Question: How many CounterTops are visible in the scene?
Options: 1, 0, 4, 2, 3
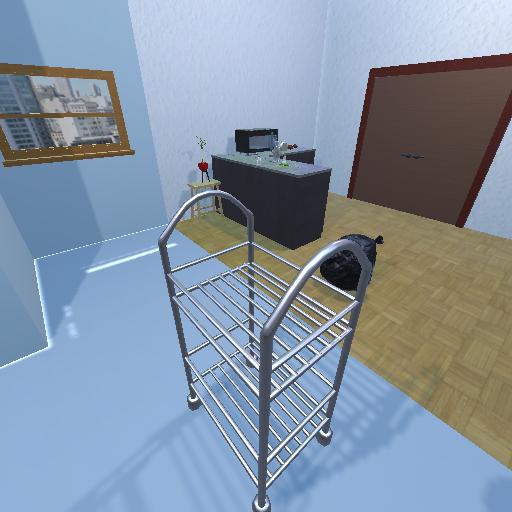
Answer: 1